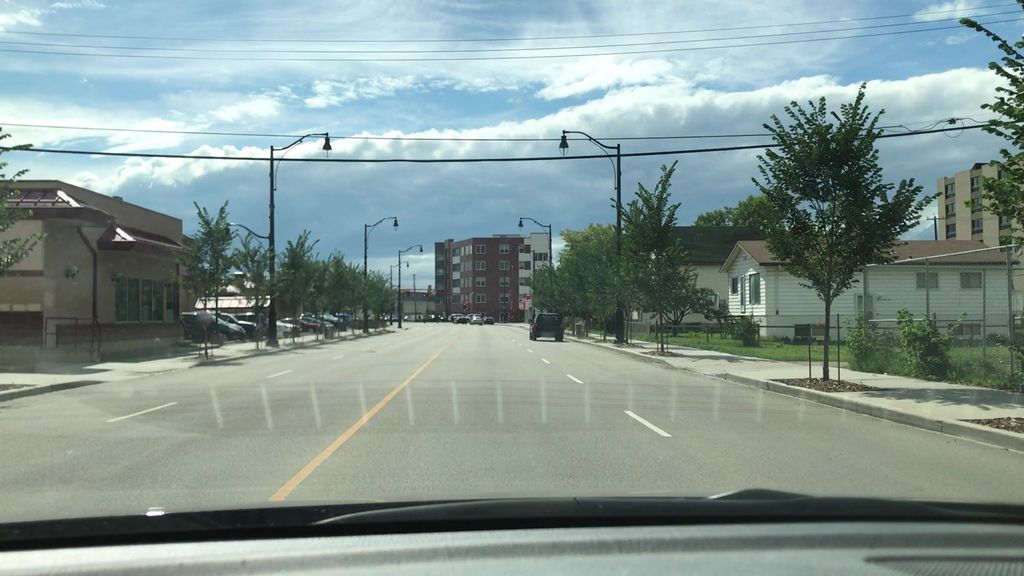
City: edmonton